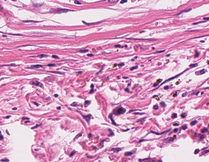
Tumor epithelial tissue: no
Tumor-associated stroma tissue: yes
Normal tissue: no